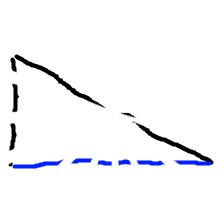
Shape: triangle